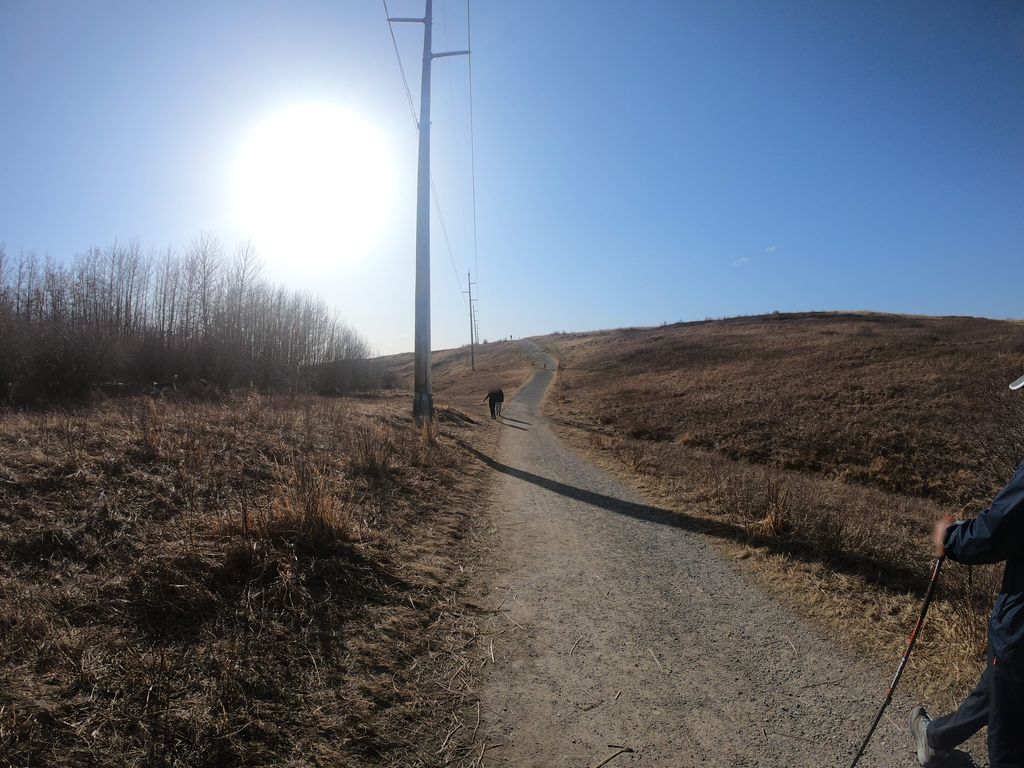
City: calgary